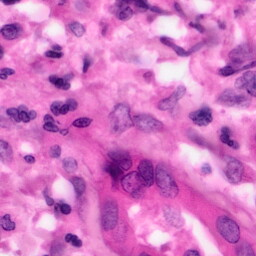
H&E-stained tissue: Pancreatic